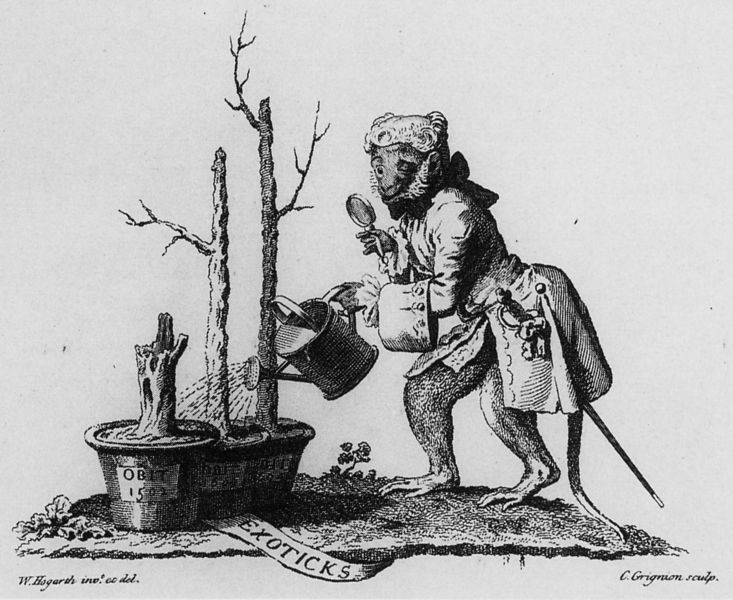
Titel: Seiten von „A Catalogue of the ... Society of Artists of Great-Britain“
Künstler: Charles Grignion
Schlagwörter: baum, fuß, mann, wasser, bäume, äste, blume, blumen, schwarz, zeichnung, gras, tier, wiese, rock, jacke, messer, tot, erde, stamm, mantel, pflanzen, stock, affe, kanne, maus, perücke, blumentopf, kübel, topf, schrift, kahl, schriftzug, karikatur, pfoten, töpfe, schaf, dürr, stich, karrikatur, satire, schwert, säbel, degen, krallen, darstellung, teufel, fabel, fabelwesen, gärtner, kralle, adliger, lupe, bock, giessen, latein, giesskanne, ratte, hogarth, gie?kanne, exoticks, afe, obit, giekanne, gießkann, perüle, adlicher, exotcks